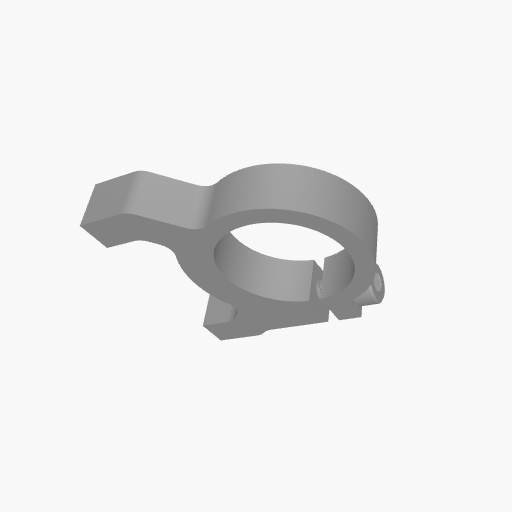
Part: Side1Post2ClampingMount21ID